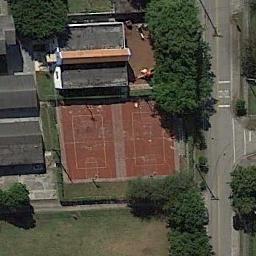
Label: basketball_court